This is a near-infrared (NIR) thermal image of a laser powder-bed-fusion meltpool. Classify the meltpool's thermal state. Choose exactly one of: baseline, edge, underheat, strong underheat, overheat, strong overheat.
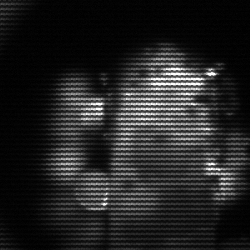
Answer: strong underheat